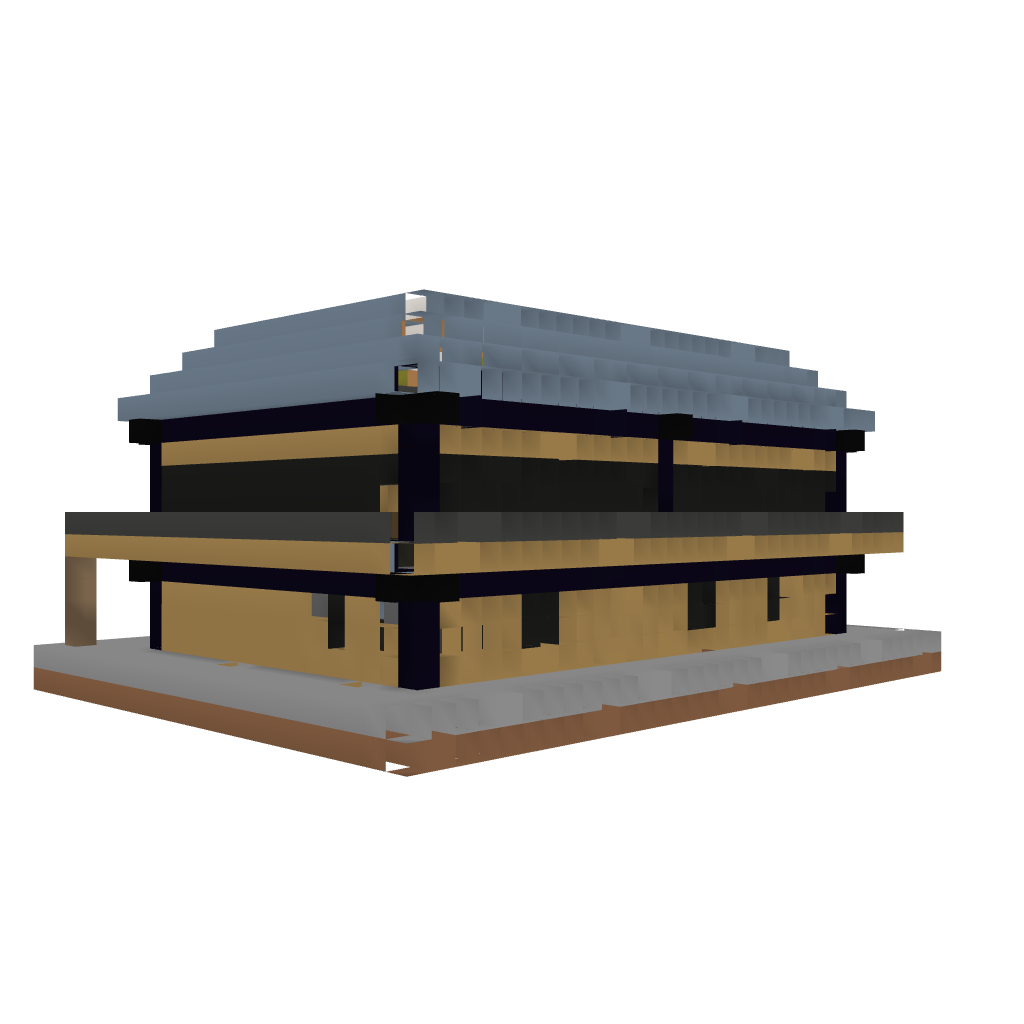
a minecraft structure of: Basic Box Wooden House